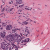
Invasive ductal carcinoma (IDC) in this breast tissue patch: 1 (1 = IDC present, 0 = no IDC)